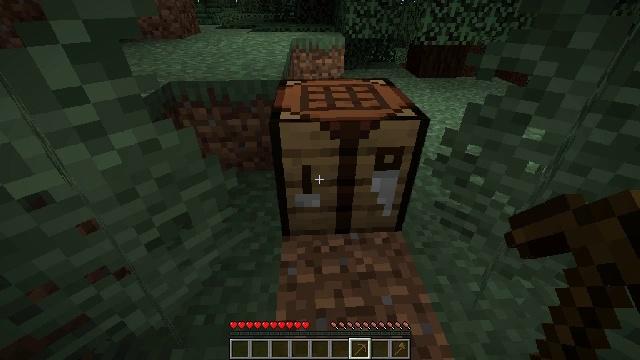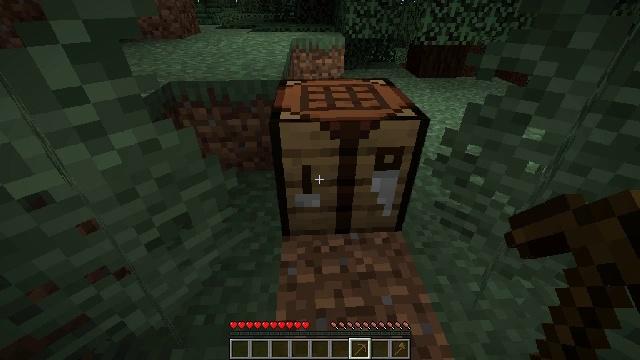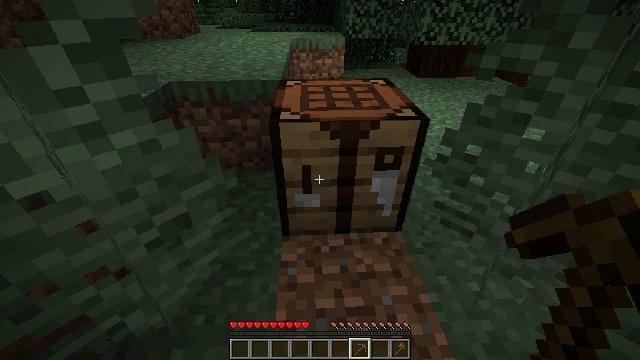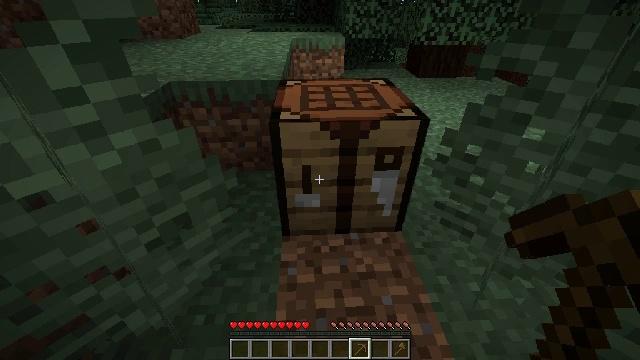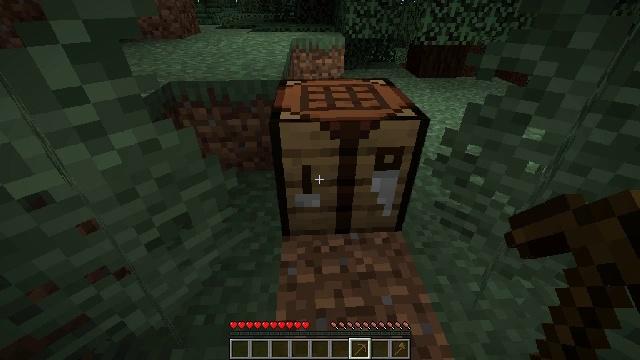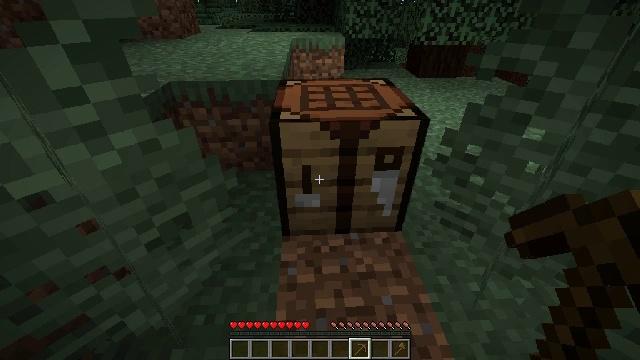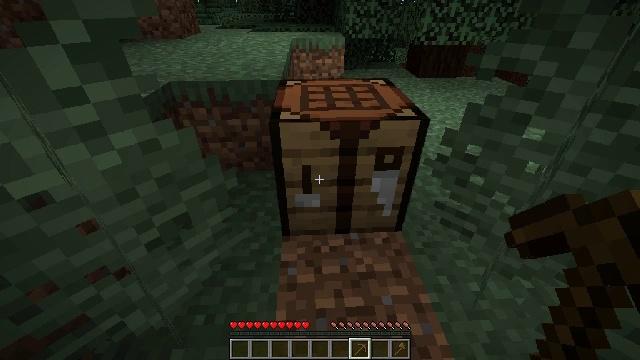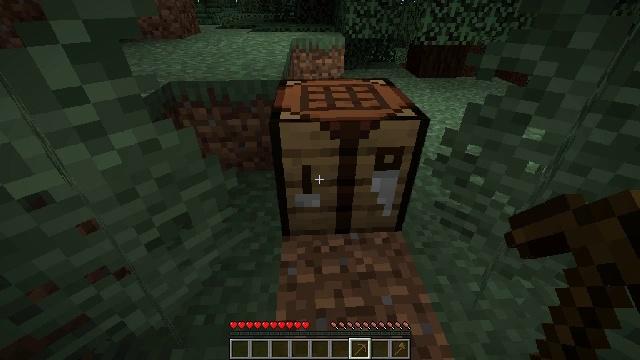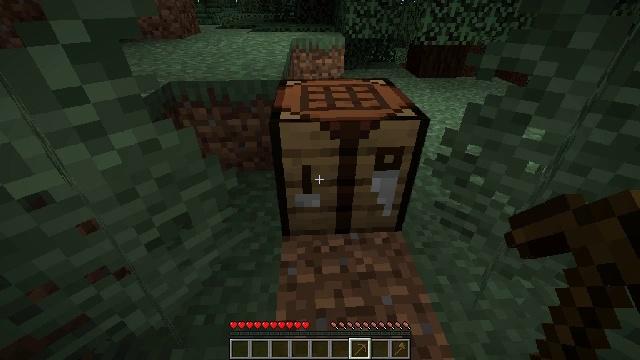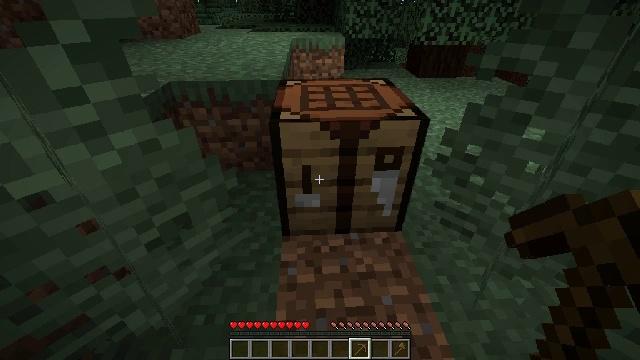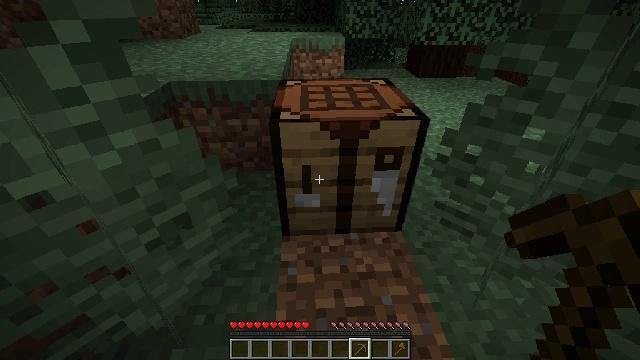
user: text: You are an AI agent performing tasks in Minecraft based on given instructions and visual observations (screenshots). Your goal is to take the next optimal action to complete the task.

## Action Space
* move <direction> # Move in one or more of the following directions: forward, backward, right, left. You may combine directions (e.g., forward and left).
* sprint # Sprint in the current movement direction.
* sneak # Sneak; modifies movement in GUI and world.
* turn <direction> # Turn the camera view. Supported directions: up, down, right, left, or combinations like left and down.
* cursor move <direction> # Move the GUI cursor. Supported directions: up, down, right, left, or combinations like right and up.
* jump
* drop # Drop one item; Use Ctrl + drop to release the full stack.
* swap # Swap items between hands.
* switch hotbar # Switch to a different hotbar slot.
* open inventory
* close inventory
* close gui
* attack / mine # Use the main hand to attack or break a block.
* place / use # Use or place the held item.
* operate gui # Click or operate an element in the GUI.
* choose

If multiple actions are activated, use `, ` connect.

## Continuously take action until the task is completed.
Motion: motion action
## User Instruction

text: Chop down the spruce log.
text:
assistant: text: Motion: no_op
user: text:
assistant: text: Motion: no_op
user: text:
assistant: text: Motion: no_op
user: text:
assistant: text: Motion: no_op
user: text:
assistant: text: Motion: no_op
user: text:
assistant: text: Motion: no_op
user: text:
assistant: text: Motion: no_op
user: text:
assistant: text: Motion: no_op
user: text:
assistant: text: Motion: no_op
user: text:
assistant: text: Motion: no_op
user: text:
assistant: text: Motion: no_op
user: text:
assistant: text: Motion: no_op
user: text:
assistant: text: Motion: no_op
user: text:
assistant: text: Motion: no_op
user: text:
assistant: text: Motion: no_op
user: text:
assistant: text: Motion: no_op
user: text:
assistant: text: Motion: no_op
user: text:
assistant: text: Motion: no_op
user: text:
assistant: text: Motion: no_op
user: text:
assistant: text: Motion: no_op
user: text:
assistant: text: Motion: no_op
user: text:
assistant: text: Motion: no_op
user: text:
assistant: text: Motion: no_op
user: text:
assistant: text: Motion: no_op
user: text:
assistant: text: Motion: no_op
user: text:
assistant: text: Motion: no_op
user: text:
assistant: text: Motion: no_op
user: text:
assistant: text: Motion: no_op
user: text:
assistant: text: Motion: no_op
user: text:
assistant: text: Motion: no_op